Question: I have a web application that has some strange behavior where I can't really put my finger on.
The core of my problem is that there is an inconsistent behavior in the values returned by my rest endpoints.
When I start my application, my query returns the same values each time I call this endpoint. When I update an entity, my entity manager starts behaving oddly. Now my query starts returning different results. One time it returns old values instead of the values that are in the database or my result list contains proxies instead of objects (mixed).

I have validated that my @transaction methods are placed correctly and in my debug stack I see the transaction interceptor and the entity manager is created per request to the backend (so no guice persistence filter)
My feeling indicates that the problem lies in the session context. I have the feeling (but I can't really grasp it) that it reuses my persistence context over multiple requests.
I have put some frameworks together to make this all work. I use resteasy as jax-rs implementor. guice (4.0beta4) as cdi implementor and hibernate as jpa implementor.
Because we need to use a provider when we inject the entitymanager (since the entitymanager is created each transaction), I have wrapped this in a EntityManagerProxy. This class implements the EntityManager interface and delegates all methods to provider.get().method().
'''
public class EntityManagerProxy implements EntityManager {
private final Provider<EntityManager> entityManagerProvider;
@Inject
public EntityManagerProxy(final Provider<EntityManager> entityManagerProvider) {
this.entityManagerProvider = entityManagerProvider;
}
private EntityManager getEntityManager() {
return entityManagerProvider.get();
}
@Override
public void persist(final Object entity) {
getEntityManager().persist(entity);
}
}
'''
My guice module looks like this
'''
public class OptiWEEEModule extends ServletModule implements Module {
@Override
protected void configureServlets() {
super.configureServlets();
bind(EntityManagerProxy.class);
// JPA
install(new JpaPersistModule("myPU"));
}
}
'''
I know this is a vague issue, but could someone help me in the right direction? This isn't really an issue I can provide a error message for.
edit: I now pin pointed the problem. With a profiler i looked an the entitycontext is reused by guice. This means it doesn't every time execute the query, but uses the existing entity manager, which should be created each time a @transactional annotation is passed.
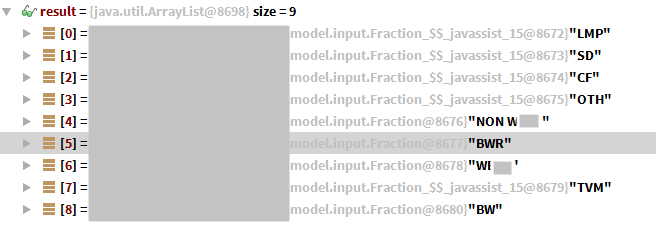
Answer: I got this awnser from the mailing lists.
> Guice perstist has a feature which is rather unusual und causes some
problems. I think you might just be hitting itWhen you request an entity manager outside of a unit of work guice
persist will implicitly start the unit of work for you. Unfortunately
the isActive() on UnitOfWork is package private. And you cannot test
if a unit of work is active.There are two ways to explicitly start and end a unit of work. You can
use the UnitOfWork and the methods begin() and end(). Also the
@Transactional annotation starts a unit of work. @Transactional will
also end the unit of work if and only if it started it.It is best practice to only obtain an entity manager within a
@Transactional method.
I can only conclude that the @Transaction annotation isn't of the same maturity level as the one in spring. On the other hand getting the entity manager within an @Transactional manager via a provider doesn't really solve this problem.
Since we are moving to production really soon, I have switched back to spring, which is a shame, but was the only sensible solution to manage our deadline.